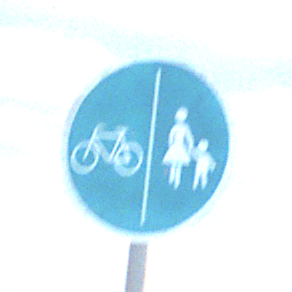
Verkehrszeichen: GetrennterRadUndGehwegRadwegLinks
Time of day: SunriseSunset
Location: Outdoor (Beach)
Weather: PartlyCloudy
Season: NotSpecified
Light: Natural